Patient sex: M
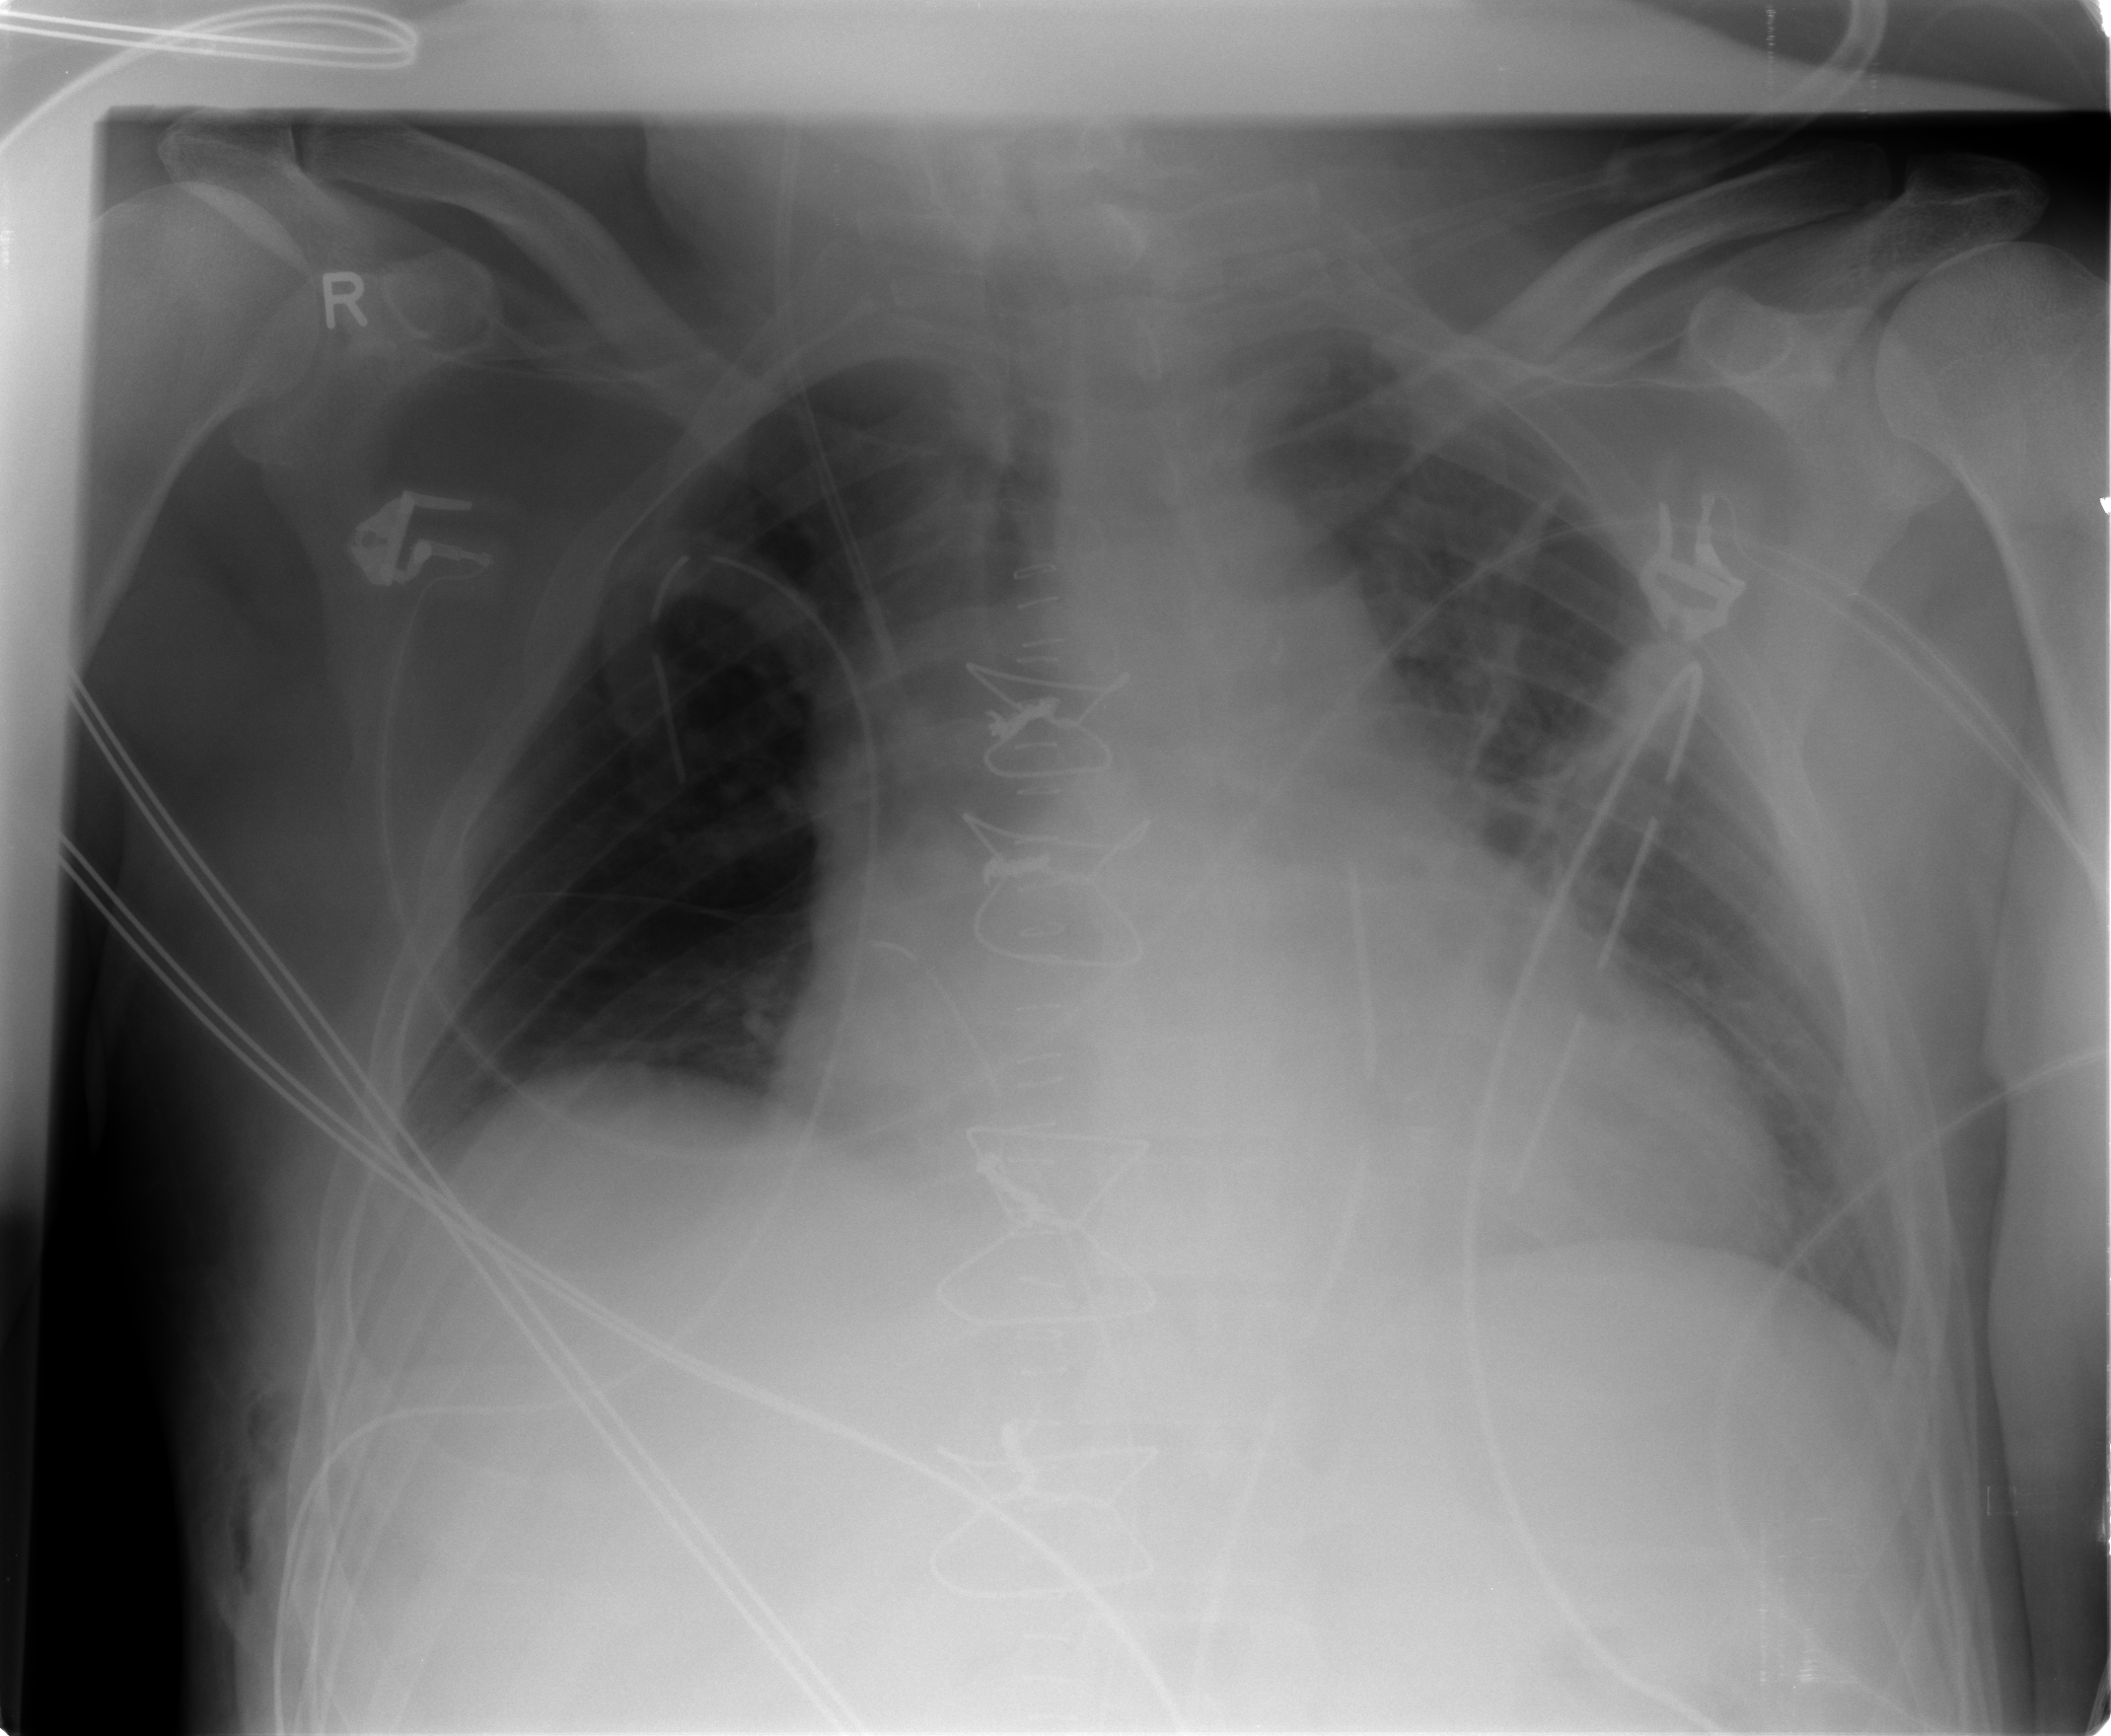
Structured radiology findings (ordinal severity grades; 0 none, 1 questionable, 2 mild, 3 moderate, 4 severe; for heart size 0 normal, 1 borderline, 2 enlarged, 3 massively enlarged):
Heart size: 2
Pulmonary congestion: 0
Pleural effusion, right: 1
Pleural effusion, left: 0
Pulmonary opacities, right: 0
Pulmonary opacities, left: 0
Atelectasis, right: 0
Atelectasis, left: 2